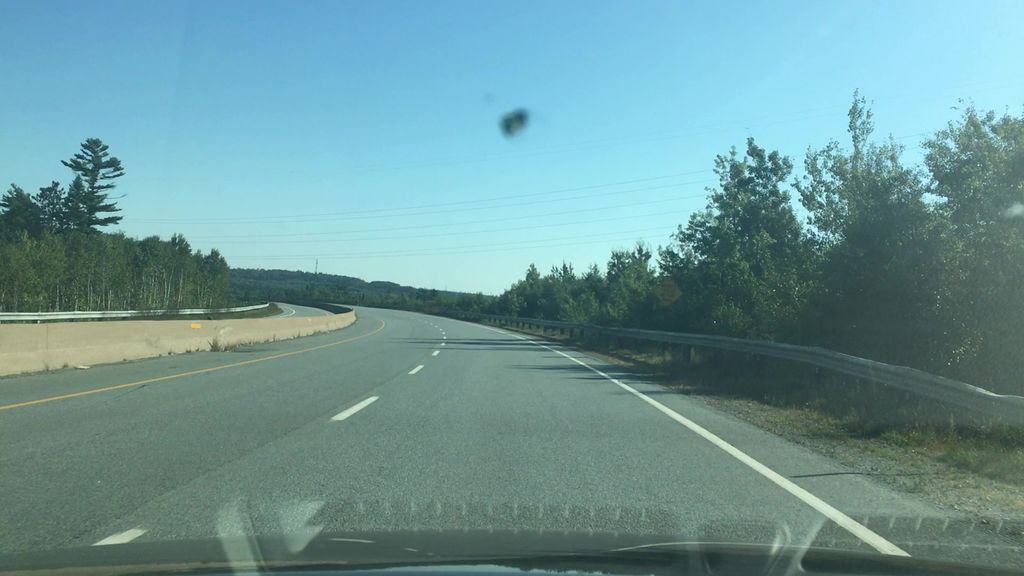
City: halifax